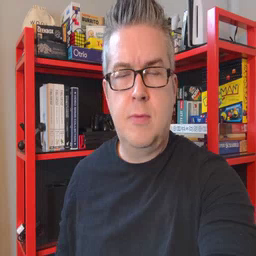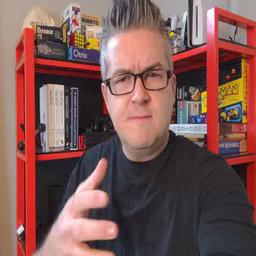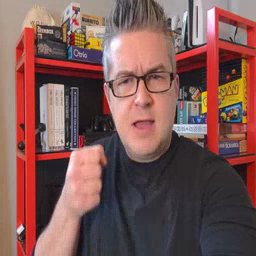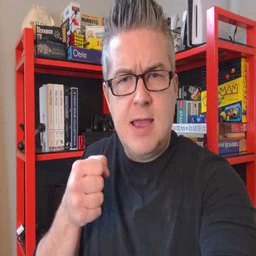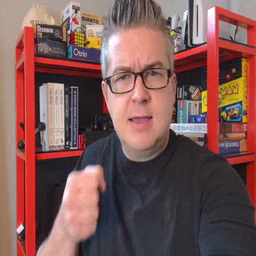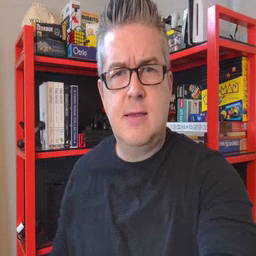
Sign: fast